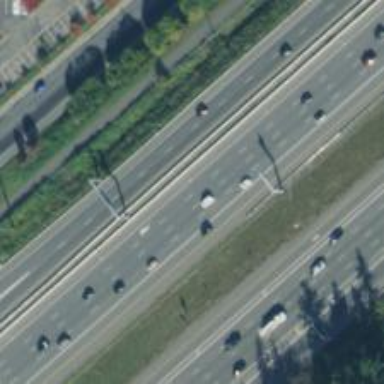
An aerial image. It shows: Motorway junction.